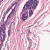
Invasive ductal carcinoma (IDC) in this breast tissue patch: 1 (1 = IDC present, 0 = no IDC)